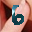
Label: 6